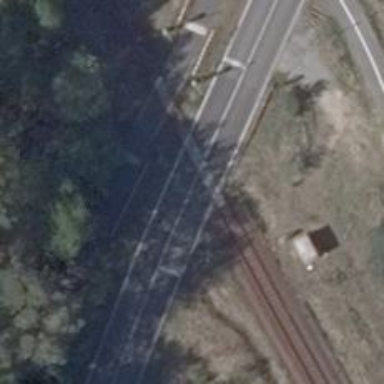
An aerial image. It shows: Level crossing with barrier for the railway.